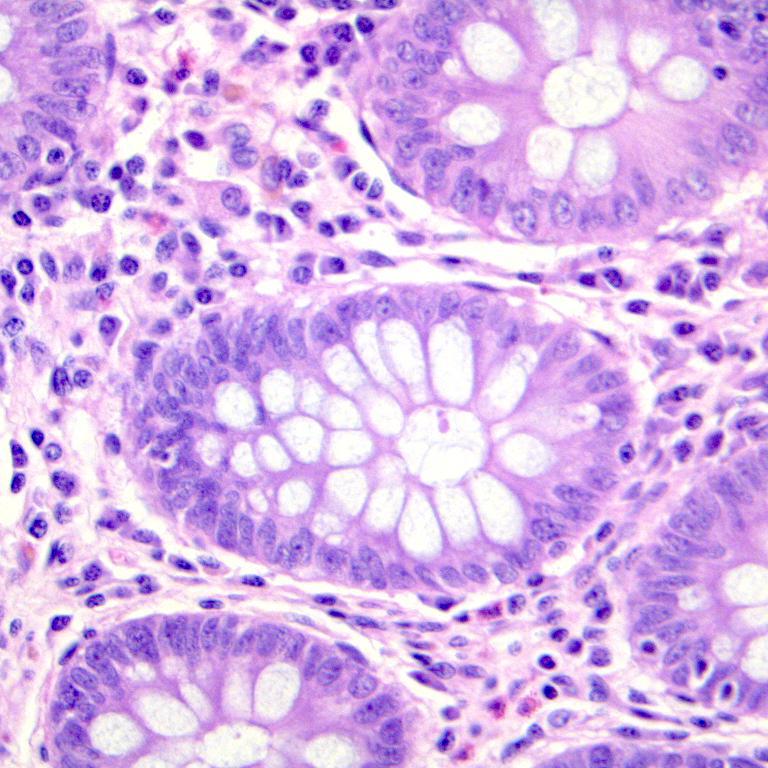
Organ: colon
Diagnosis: benign